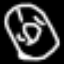
Label: donut